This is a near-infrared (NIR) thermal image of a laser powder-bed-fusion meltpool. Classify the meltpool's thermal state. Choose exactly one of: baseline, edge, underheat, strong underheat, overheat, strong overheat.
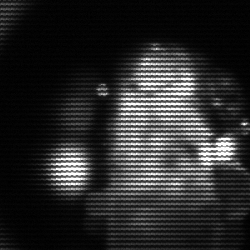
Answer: strong underheat